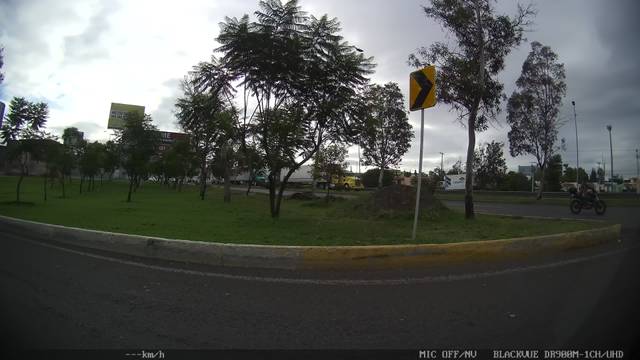
Region: Mexico
Coordinates: 20.578, -100.382